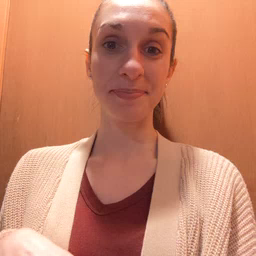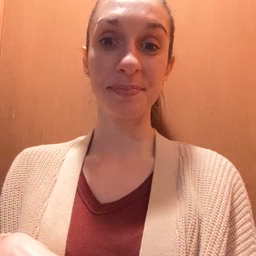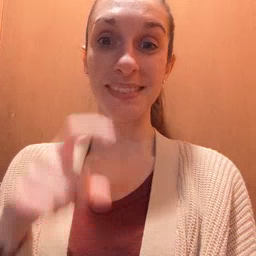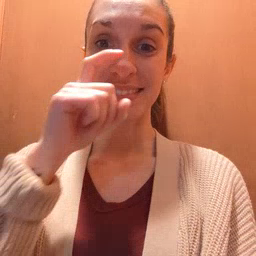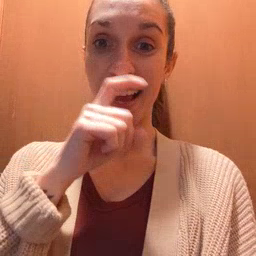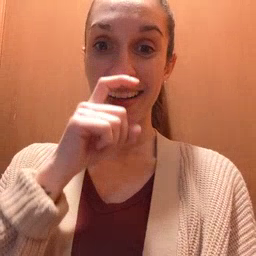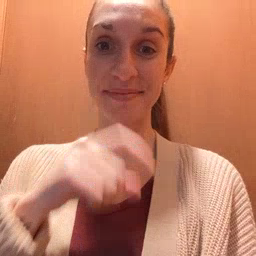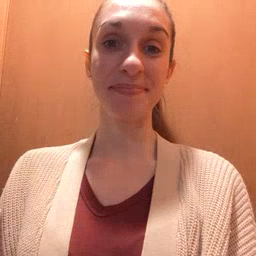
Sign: doll